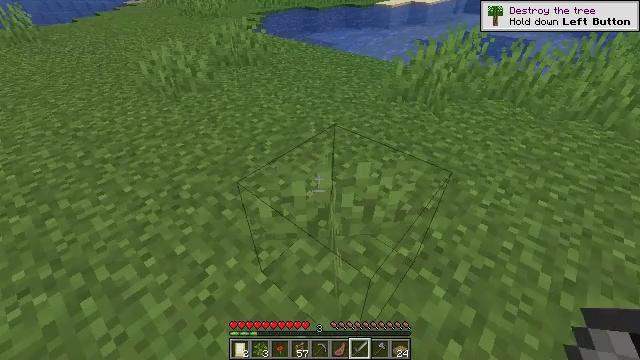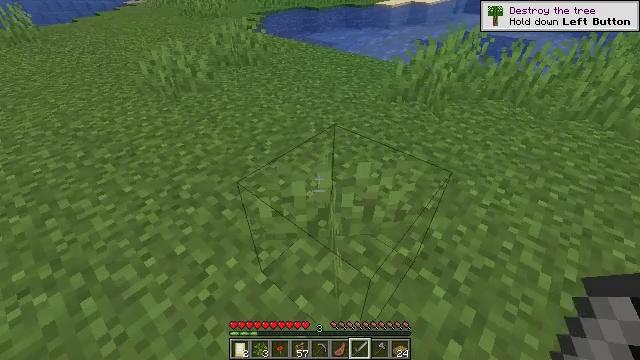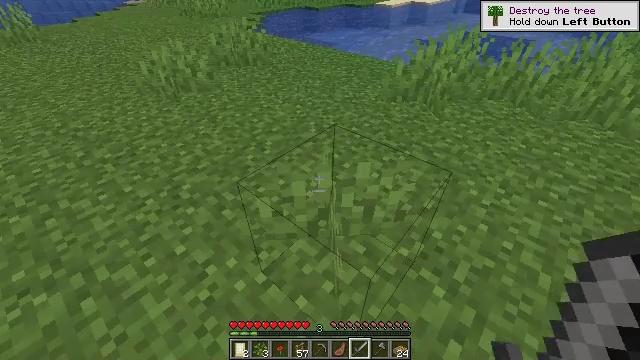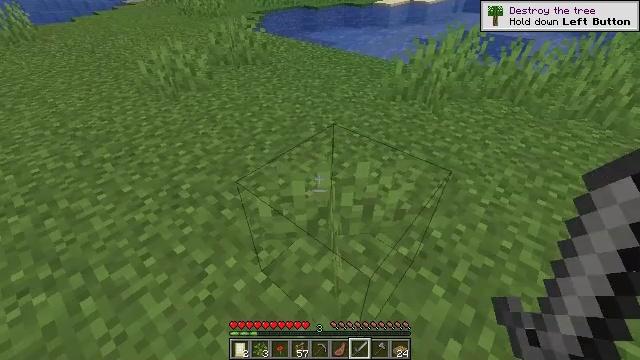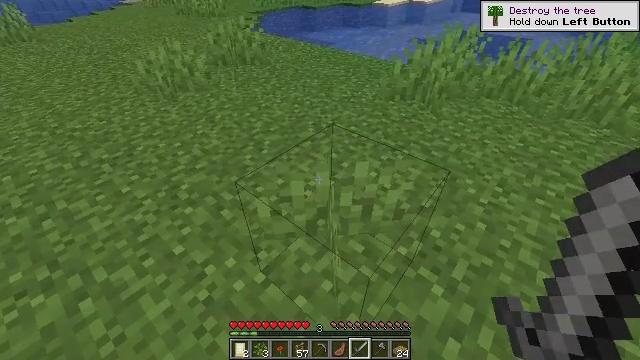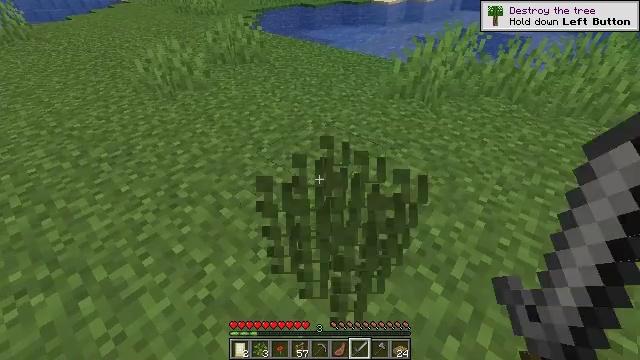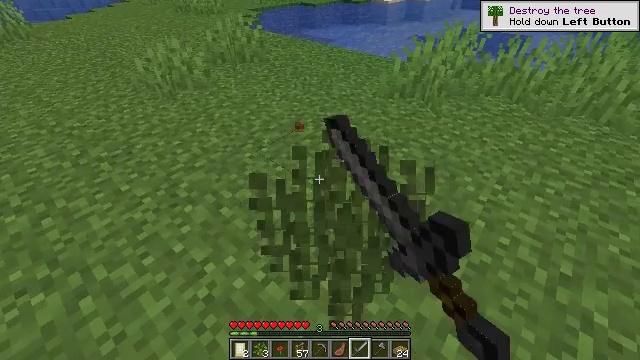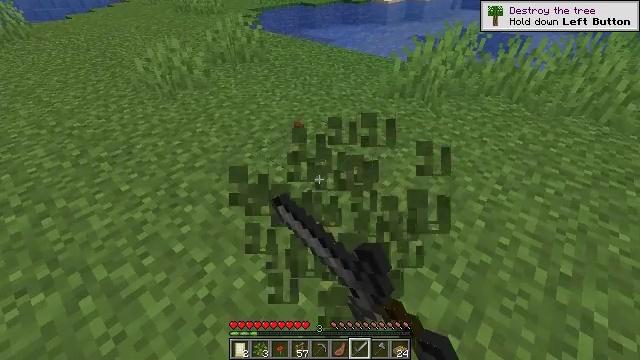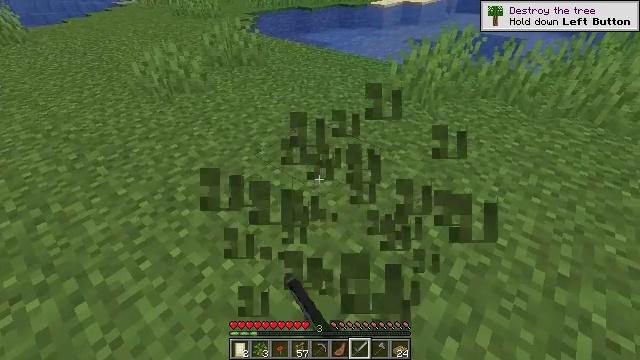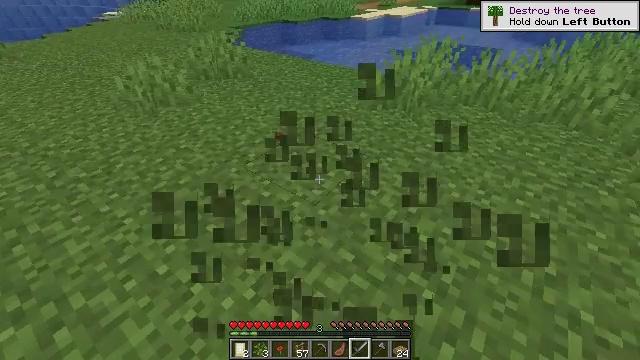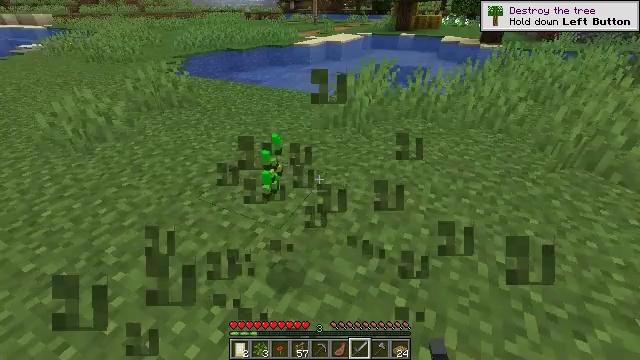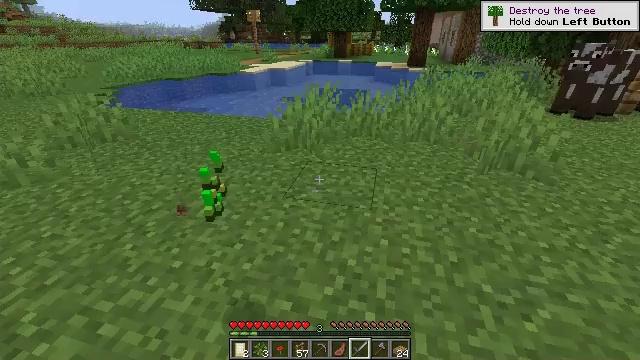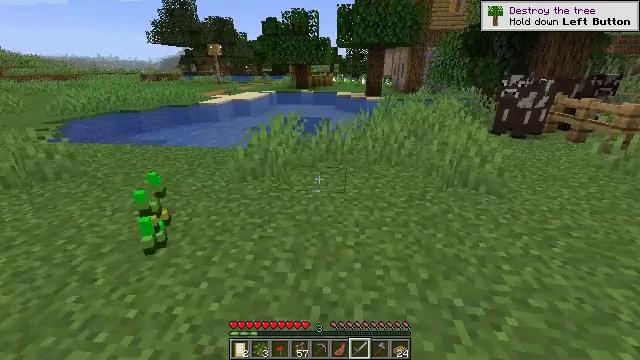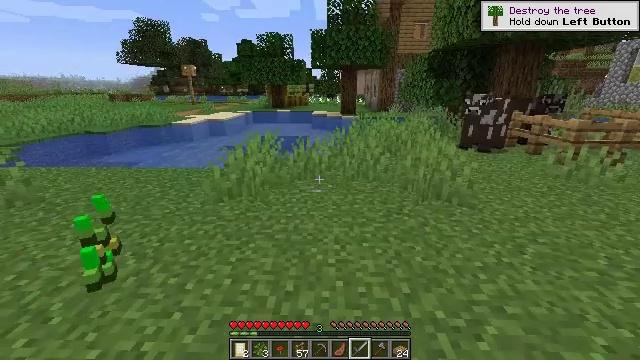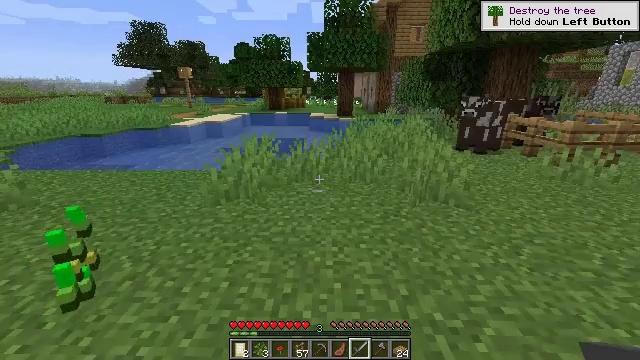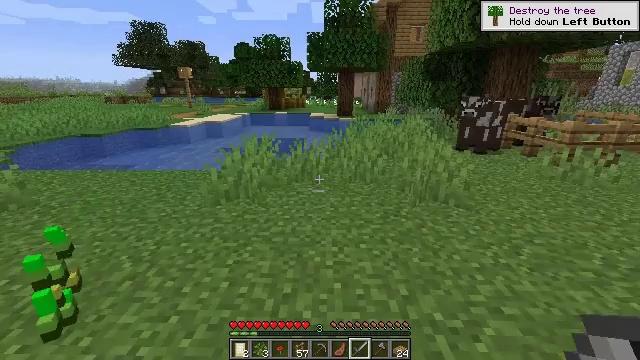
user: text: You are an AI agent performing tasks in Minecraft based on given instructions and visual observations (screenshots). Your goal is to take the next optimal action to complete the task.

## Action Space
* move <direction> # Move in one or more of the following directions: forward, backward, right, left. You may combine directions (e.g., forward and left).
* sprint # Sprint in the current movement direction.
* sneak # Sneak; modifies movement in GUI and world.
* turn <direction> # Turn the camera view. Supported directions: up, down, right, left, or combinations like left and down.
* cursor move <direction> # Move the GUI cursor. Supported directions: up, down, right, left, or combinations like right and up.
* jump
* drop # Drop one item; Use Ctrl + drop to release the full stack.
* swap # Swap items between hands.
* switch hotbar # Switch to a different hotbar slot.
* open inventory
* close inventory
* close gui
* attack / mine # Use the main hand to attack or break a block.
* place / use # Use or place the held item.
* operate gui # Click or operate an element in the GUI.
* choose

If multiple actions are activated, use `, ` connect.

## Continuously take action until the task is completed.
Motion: motion action
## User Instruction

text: Collect the grass from the surface.
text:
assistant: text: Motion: no_op
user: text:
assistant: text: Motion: no_op
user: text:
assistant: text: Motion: no_op
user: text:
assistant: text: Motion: no_op
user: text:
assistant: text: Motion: attack / mine
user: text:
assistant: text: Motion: attack / mine
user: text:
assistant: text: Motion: no_op
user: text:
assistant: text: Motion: no_op
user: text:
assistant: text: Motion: turn right and up
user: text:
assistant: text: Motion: turn right and up
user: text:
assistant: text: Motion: turn right and up
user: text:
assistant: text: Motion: turn right and up
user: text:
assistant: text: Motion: turn right and up
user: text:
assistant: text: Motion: no_op
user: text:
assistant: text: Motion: no_op
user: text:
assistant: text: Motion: no_op
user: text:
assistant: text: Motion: no_op
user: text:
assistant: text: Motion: no_op
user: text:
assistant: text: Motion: no_op
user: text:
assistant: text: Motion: attack / mine
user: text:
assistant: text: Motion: attack / mine
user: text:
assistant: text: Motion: no_op
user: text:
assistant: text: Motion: no_op
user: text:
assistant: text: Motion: no_op
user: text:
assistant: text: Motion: no_op
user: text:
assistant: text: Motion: turn left
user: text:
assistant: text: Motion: turn left
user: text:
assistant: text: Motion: move forward, turn left
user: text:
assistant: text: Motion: move forward, turn left
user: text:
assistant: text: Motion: move forward